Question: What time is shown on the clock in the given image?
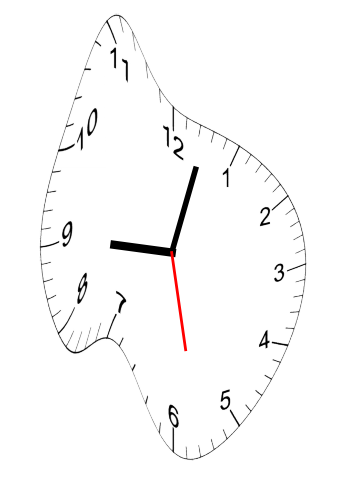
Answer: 09:02:28